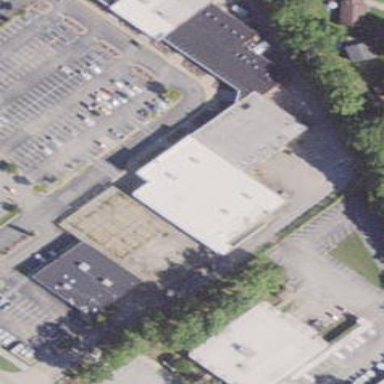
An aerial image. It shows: Building.